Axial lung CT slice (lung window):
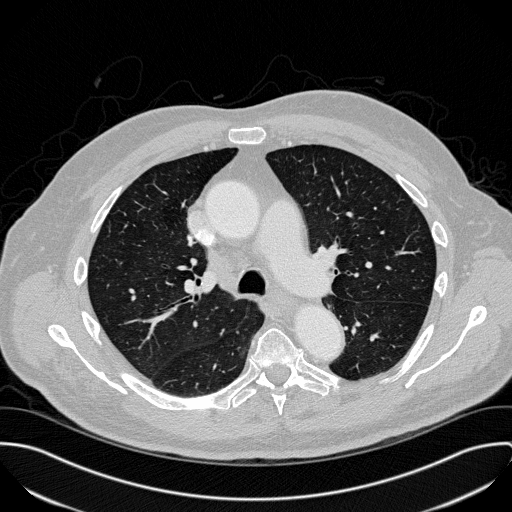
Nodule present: no